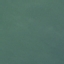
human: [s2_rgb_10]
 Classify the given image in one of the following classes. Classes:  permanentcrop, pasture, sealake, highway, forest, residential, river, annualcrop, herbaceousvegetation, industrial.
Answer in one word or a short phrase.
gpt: SeaLake